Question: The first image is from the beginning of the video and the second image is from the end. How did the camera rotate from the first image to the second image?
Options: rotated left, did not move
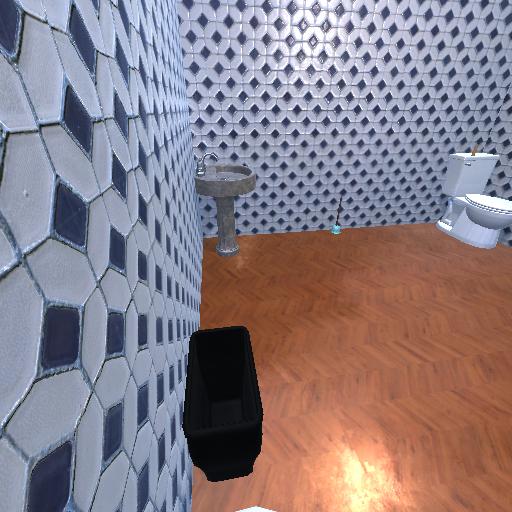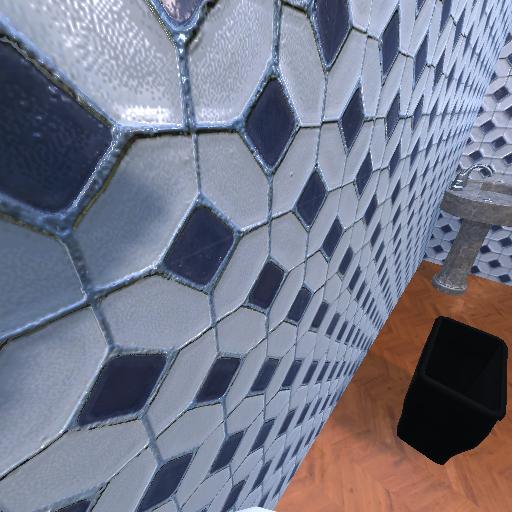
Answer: rotated left